Interaction volume radius: 5 \u00c5
Interaction volume height: 15 \u00c5
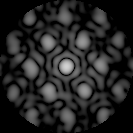
Disorder parameter: 0.4376